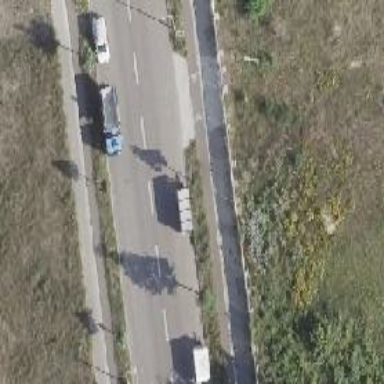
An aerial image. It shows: Tertiary road with asphalt surface. There is separate cycle track with asphalt surface and sidewalks on both sides.